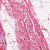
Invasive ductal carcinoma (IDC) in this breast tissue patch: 0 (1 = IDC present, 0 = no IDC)